Question: My app sends every message with a unique id (using push() method) so how can I get this id?
my code to send message :
'''
String messageSenderRef = "Messages/" + messageSenderID + "/" + messageReceiverID;
String messageReceiverRef = "Messages/" + messageReceiverID + "/" + messageSenderID;
DatabaseReference userMessagesKeyRef = reference.child("Messages")
.child(messageSenderID).child(messageReceiverID).push();
String messagePushID = userMessagesKeyRef.getKey();
Map messageTextBody = new HashMap();
messageTextBody.put("message",messageText);
messageTextBody.put("type","text");
messageTextBody.put("to",messageReceiverID);
messageTextBody.put("from",messageSenderID);
messageTextBody.put("time",time);
messageTextBody.put("date",date);
messageTextBody.put("isSeen",false);
messageTextBody.put("messageID",messagePushID);
Map messageBodyDetails = new HashMap();
messageBodyDetails.put(messageSenderRef + "/" + messagePushID,messageTextBody);
messageBodyDetails.put(messageReceiverRef + "/" + messagePushID,messageTextBody);
'''
My Firebase database node:
Firebase Node:

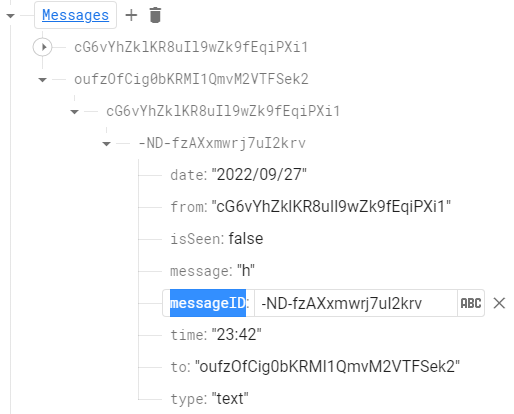
Answer: If you want to read the value of 'messageID' field, then you should create a reference that points to the 'cG6v...PXi1' node and use the following lines of code:
'''
DatabaseReference db = FirebaseDatabase.getInstance().getReference();
DatabaseReference messagesRef = db.child("Messages");
DatabaseReference messageReceiverIdRef = messagesRef.child(messageSenderID).child(messageReceiverID);
messageReceiverIdRef.get().addOnCompleteListener(new OnCompleteListener<DataSnapshot>() {
@Override
public void onComplete(@NonNull Task<DataSnapshot> task) {
if (task.isSuccessful()) {
for (DataSnapshot ds : task.getResult().getChildren()) {
String messageId = ds.child("messageID").getValue(String.class);
Log.d("TAG", messageId);
}
} else {
Log.d("TAG", task.getException().getMessage()); //Never ignore potential errors!
}
}
});
'''
The result in the logcat will be:
'''
-ND-fz....l2krv
...
'''